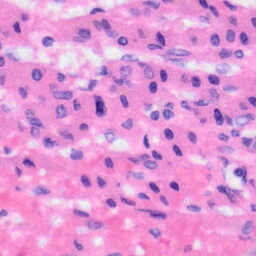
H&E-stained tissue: Liver